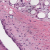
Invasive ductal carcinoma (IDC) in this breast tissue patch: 0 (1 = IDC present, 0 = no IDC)